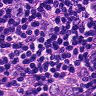
Metastatic tissue present: yes